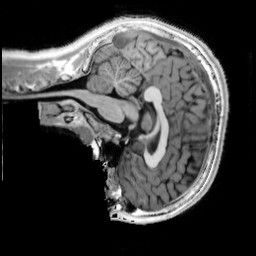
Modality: T1w
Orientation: sagittal
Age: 14
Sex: male
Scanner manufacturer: siemens
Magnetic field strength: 3 T
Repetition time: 4 s
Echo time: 0.00291 s